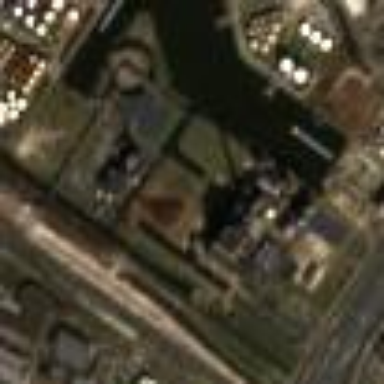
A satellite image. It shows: Industrial area with power plant.